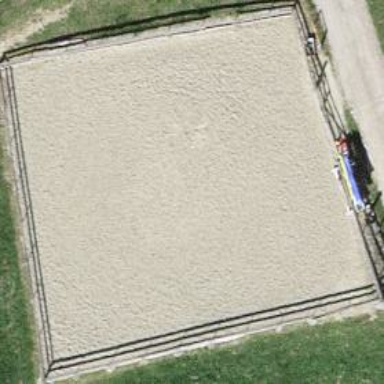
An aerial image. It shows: Equestrian pitch surrounded by fence.